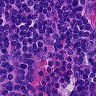
Metastatic tissue present: no